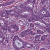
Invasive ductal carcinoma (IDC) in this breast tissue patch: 1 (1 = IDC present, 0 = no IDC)